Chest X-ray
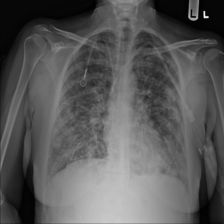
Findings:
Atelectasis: negative
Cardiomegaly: negative
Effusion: negative
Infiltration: positive
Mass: negative
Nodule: positive
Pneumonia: negative
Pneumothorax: negative
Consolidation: negative
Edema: negative
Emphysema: negative
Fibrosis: negative
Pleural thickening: negative
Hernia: negative